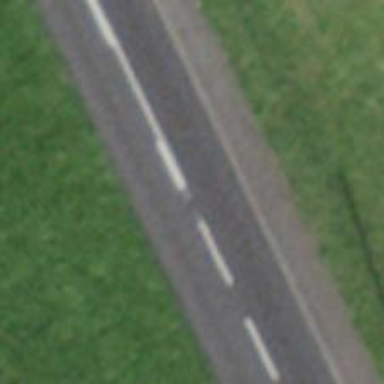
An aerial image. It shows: Secondary road.